Question: I have this:
'''
<div id="results">
<?php include 'server.php'; ?>
</div>
'''
which done a space in my html layout.

Server.php looks like:
'''
<?php
//php processing...
//first echo:
echo '<h1>Serveur : '.$hostname.'</h1>';
//others echo...
?>
'''
Why this space ? A solution ?
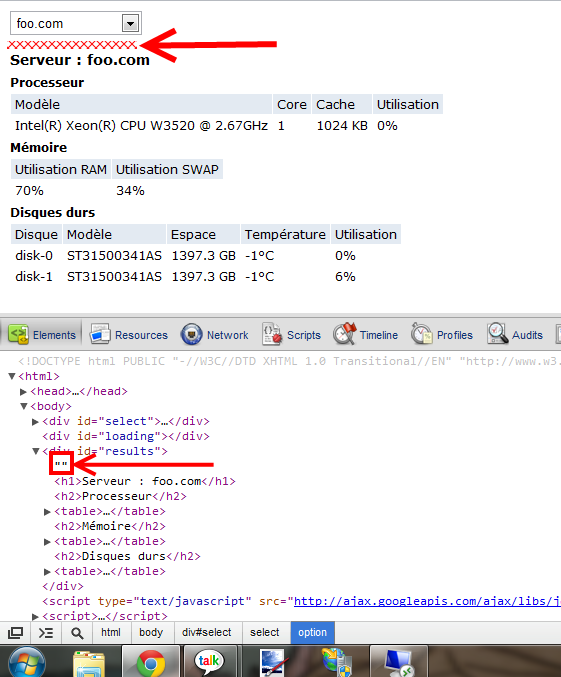
Answer: Verify that the file server.php isn't in UTF-8 with BOM, and try removing the closing tag, ie :
'''
<?php
//php processing...
//first echo:
echo '<h1>Serveur : '.$hostname.'</h1>';
//others echo...
'''